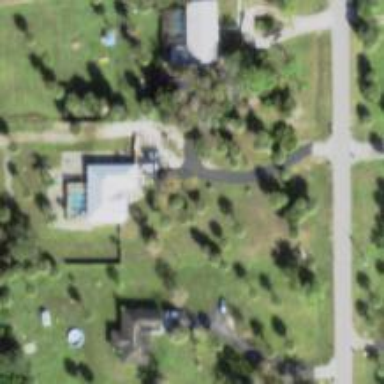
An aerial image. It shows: Driveway.